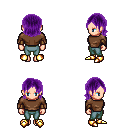
a pixel art fantasy rpg character, female body template, human, light skin, brown long-sleeve shirt, teal pants, purple long bangs hairstyle, cloth bracers, gold boots, four views (front, back, left, right), 2x2 character sprite sheet, small pixel art, hard edges, no anti-aliasing